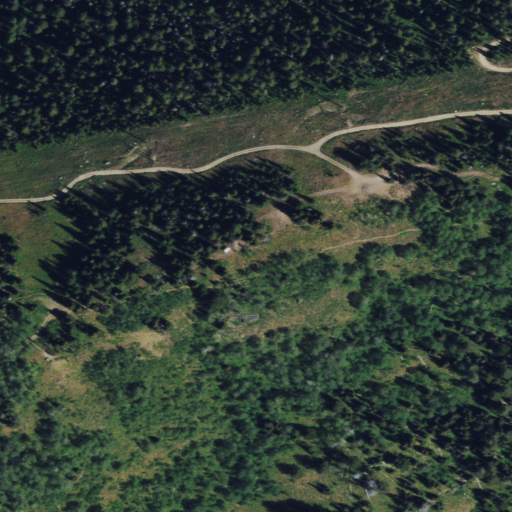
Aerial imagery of ridge(s) in Wyoming named Phillips Ridge containing evergreen forest, shrub, open development, grassland, and low intensity development